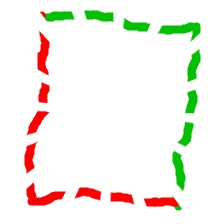
Shape: rectangle